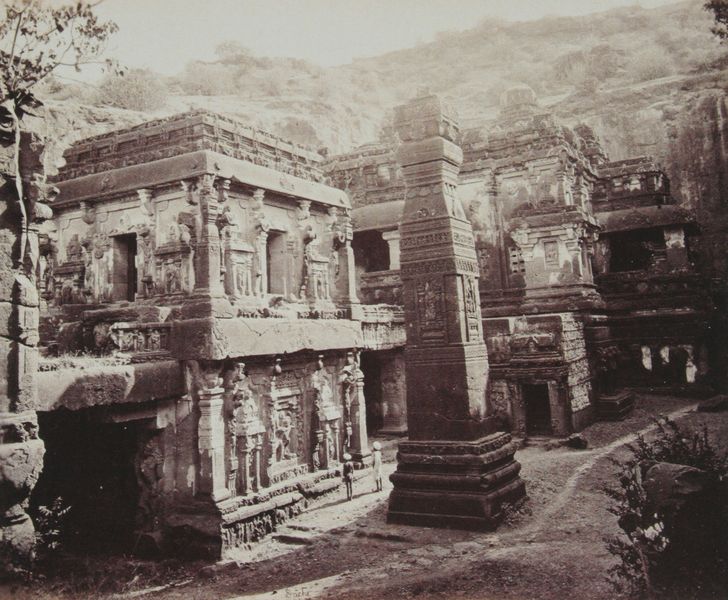
Titel: Rock Temples and Caves at ELLORA, Bombay, View of the 'Kylas' from the right of the Gateway (No. 49)
Künstler: John Edward Saché
Standort: München
Institution: Sammlung Dietmar Siegert
Schlagwörter: baum, berg, himmel, schatten, weiß, menschen, stadt, braun, fenster, grau, hintergrund, licht, pfeiler, schwarz, strasse, säule, säulen, anlage, gebäude, weg, alt, architektur, sockel, stein, steine, erde, gräser, häuser, hügel, strauch, büsche, gebüsch, pfad, trampelpfad, boden, pflanzen, wald, skulptur, statue, bäumchen, relief, fassaden, berge, gebirge, allee, nebel, hof, sepia, figuren, treppen, stufen, plastik, foto, fotografie, photographie, eingänge, ruine, antike, palast, stockwerk, asien, schwarz weiß, asiatisch, ruinen, photo, china, gemäuer, skulpturen, statuen, antik, götter, reise, obelisk, urwald, geschosse, tempel, gestrüpp, reliefs, im freien, indien, stockwerke, schwar, totem, bauwerk, öffnungen, bauwerke, zerfallen, stele, überreste, kultur, indisch, maya, maja, freistehend, kultstätte, behauen, kambodscha, alte kultur, asiatische, gäber, im freiem